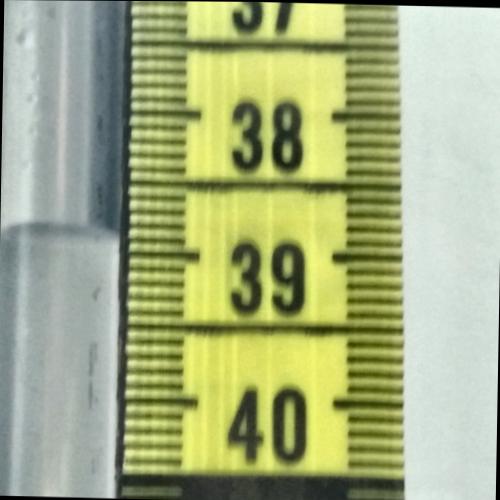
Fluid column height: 38.9 cm